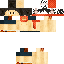
A male human skin with medium skin, wearing brown long hair dressed in a blue hoodie and black pants, featuring a closed mouth.